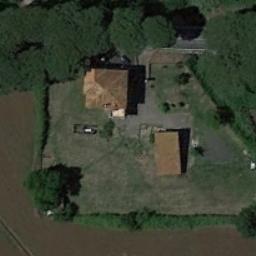
Label: residential